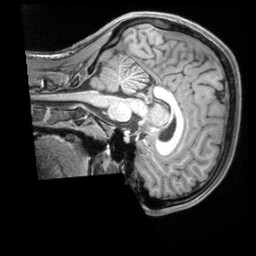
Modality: T1w
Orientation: sagittal
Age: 20
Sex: female
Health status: ill
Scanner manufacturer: siemens
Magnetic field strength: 3 T
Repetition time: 2.2 s
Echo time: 0.00218 s